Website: lowes
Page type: delivery-shipping
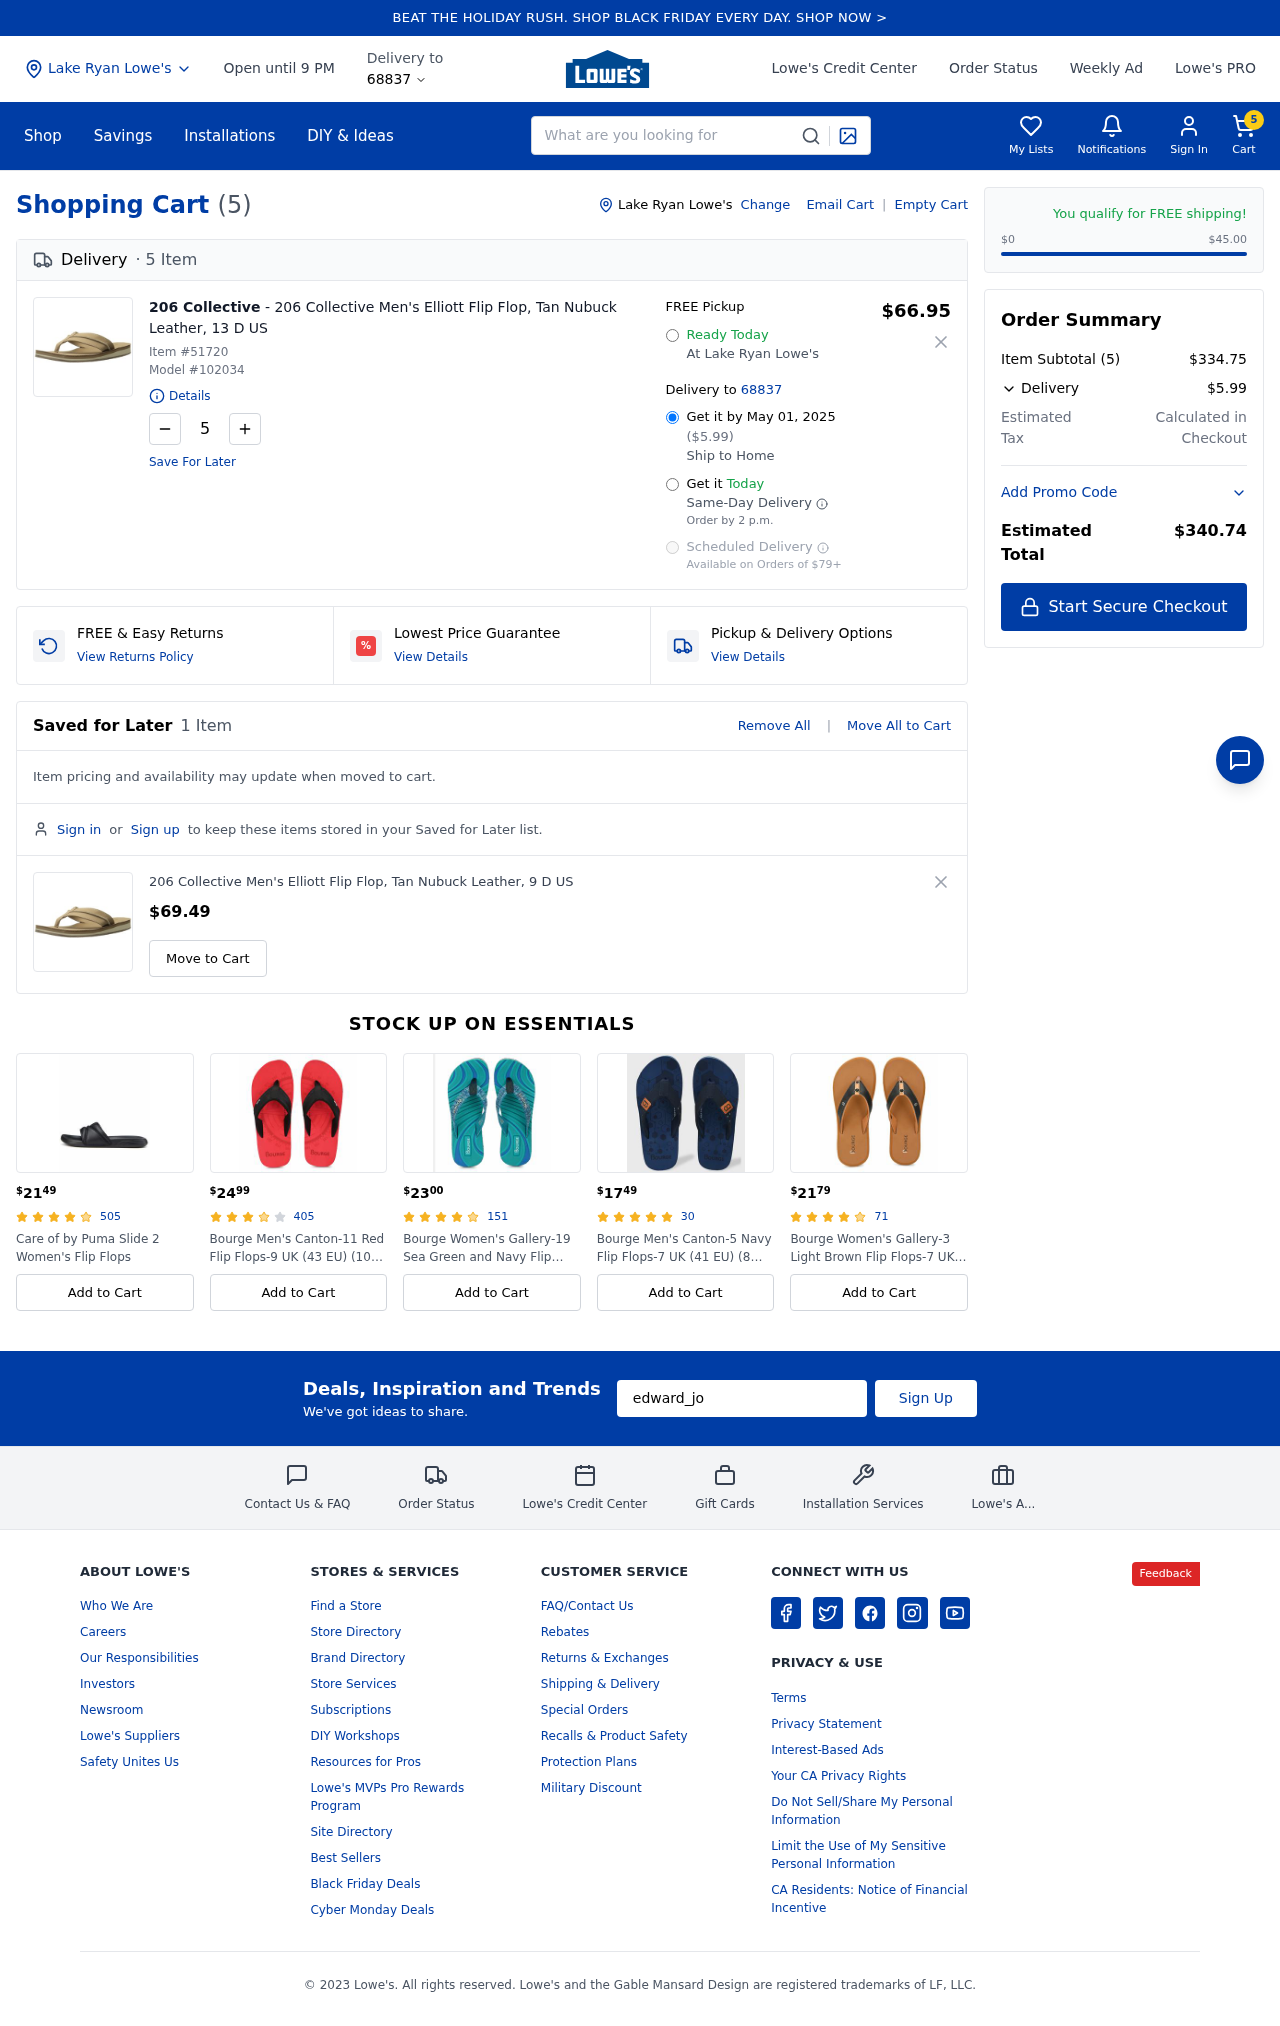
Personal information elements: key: PII_CITY
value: Lake Ryan
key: PII_EMAIL
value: edward_jones@gmail.com
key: PII_POSTCODE
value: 68837
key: PII_CITY2
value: Lake Ryan
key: PII_CITY3
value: Lake Ryan
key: PII_POSTCODE2
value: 68837
Product elements: key: PRODUCT1_BRAND
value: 206 Collective
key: PRODUCT1_NAME
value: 206 Collective Men's Elliott Flip Flop, Tan Nubuck Leather, 13 D US
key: PRODUCT1_PRICE
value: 66.95
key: PRODUCT1_QUANTITY
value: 5
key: PRODUCT2_NAME
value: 206 Collective Men's Elliott Flip Flop, Tan Nubuck Leather, 9 D US
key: PRODUCT2_PRICE
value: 69.49
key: PRODUCT1_ITEM_NUMBER
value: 51720
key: PRODUCT1_MODEL_NUMBER
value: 102034
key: PRODUCT3_PRICE
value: $2149
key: PRODUCT3_NUM_RATINGS
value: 505
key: PRODUCT3_NAME
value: Care of by Puma Slide 2 Women's Flip Flops
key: PRODUCT4_PRICE
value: $2499
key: PRODUCT4_NUM_RATINGS
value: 405
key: PRODUCT4_NAME
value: Bourge Men's Canton-11 Red Flip Flops-9 UK (43 EU) (10 US) (Canton-11-09)
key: PRODUCT5_PRICE
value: $2300
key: PRODUCT5_NUM_RATINGS
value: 151
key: PRODUCT5_NAME
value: Bourge Women's Gallery-19 Sea Green and Navy Flip Flops-8 UK (40 EU) (9 US) (Gallery-19-08)
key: PRODUCT6_PRICE
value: $1749
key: PRODUCT6_NUM_RATINGS
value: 30
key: PRODUCT6_NAME
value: Bourge Men's Canton-5 Navy Flip Flops-7 UK (41 EU) (8 US) (Canton-5-07)
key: PRODUCT7_PRICE
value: $2179
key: PRODUCT7_NUM_RATINGS
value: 71
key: PRODUCT7_NAME
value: Bourge Women's Gallery-3 Light Brown Flip Flops-7 UK (39 EU) (8 US) (Gallery-3-07)
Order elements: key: ORDER_NUM_ITEMS
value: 5
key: ORDER_DELIVERY_DATE
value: May 01, 2025
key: ORDER_SHIPPING_COST
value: $5.99
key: ORDER_SUBTOTAL
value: $334.75
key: ORDER_TOTAL
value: $340.74
Search elements: key: HEADER_SEARCH
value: What are you looking for